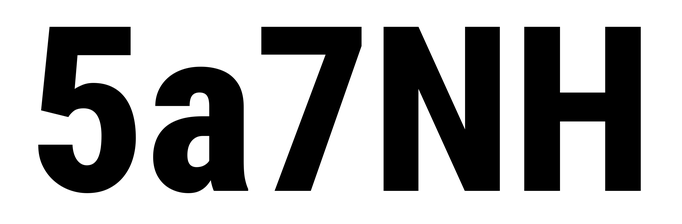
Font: Roboto_Condensed_ExtraBold